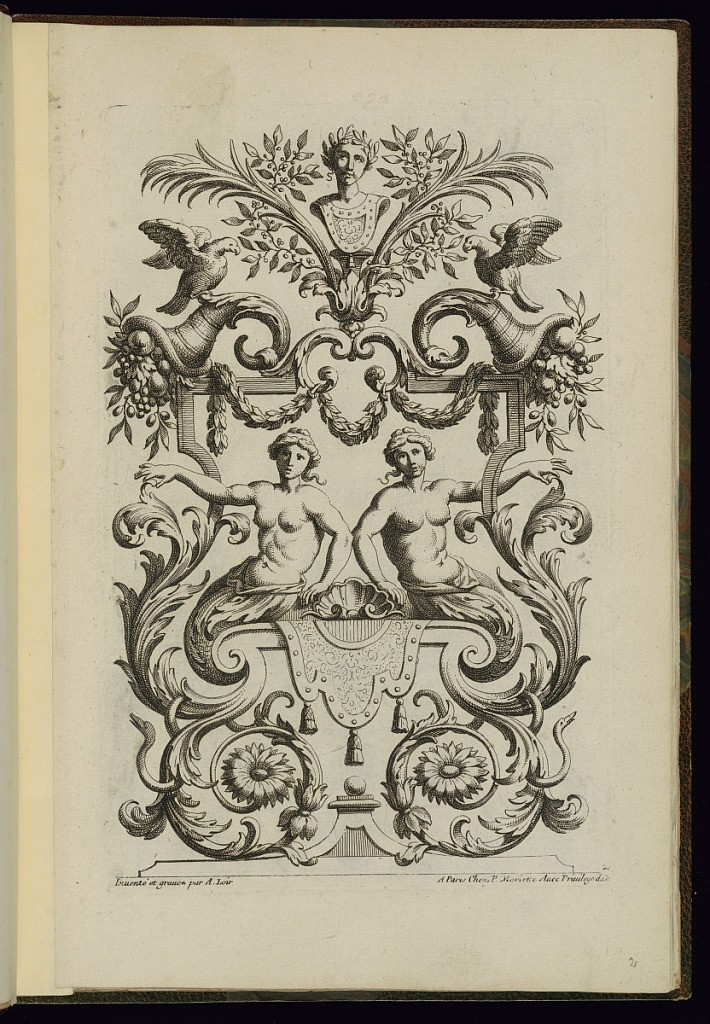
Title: Ornament Panel Design
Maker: Alexis Loir, French, 1640 - 1713
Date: ca.1660–1713
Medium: Etching on paper
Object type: Print
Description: Ornament panel design adorned with foliate scrolls, cornucopia, fruit, foliate branches, c-scrolls, festoons of leaves, birds, a portrait bust, women or mermaids morphing into scrolling leaves, rosettes, and shell motifs. The plate is signed and numbered.